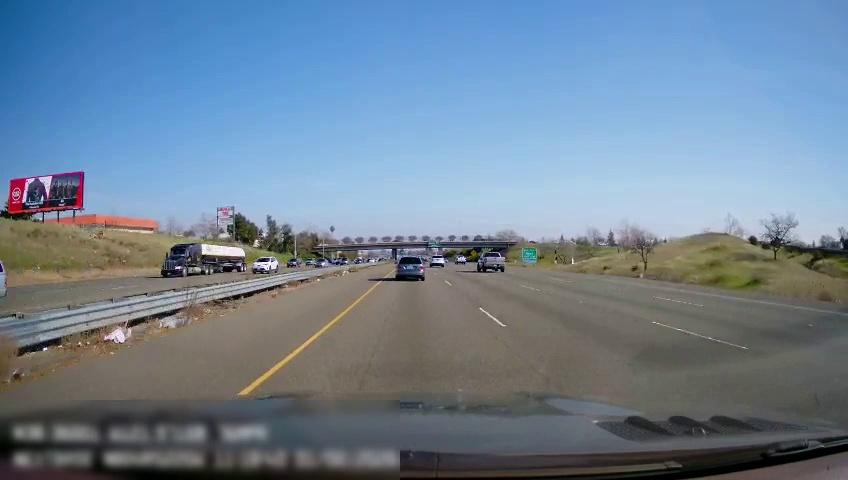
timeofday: Day
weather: Sunny
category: Drivable Space
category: Drivable Space
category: Vehicles | Car
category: Vehicles | SUV
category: Vehicles | Truck
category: Vehicles | SUV
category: Vehicles | Car
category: Vehicles | Car
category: Vehicles | Truck
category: Vehicles | SUV
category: Vehicles | Truck
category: Lanes | Current Lane
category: Lanes | Current Lane
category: Lanes | Alternate Lane
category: Lanes | Alternate Lane
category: Lanes | Alternate Lane
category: Traffic | Signs